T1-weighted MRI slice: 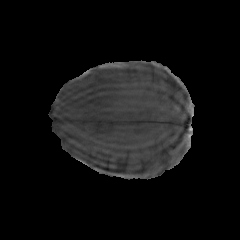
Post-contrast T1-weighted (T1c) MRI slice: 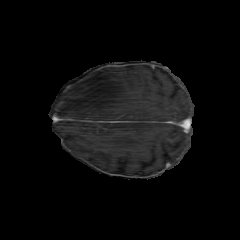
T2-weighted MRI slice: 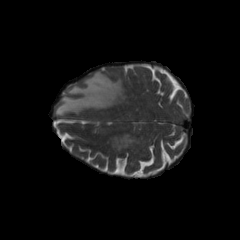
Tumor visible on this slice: yes